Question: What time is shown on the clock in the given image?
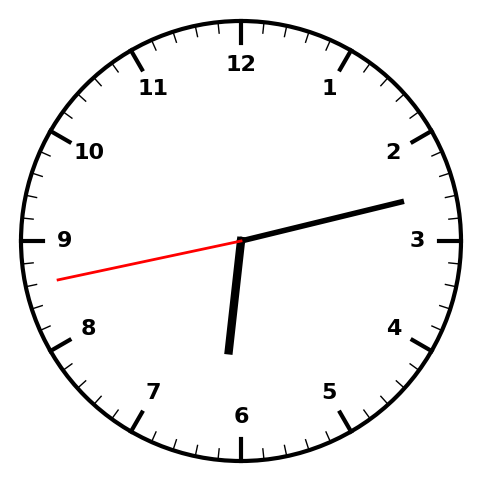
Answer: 06:12:43